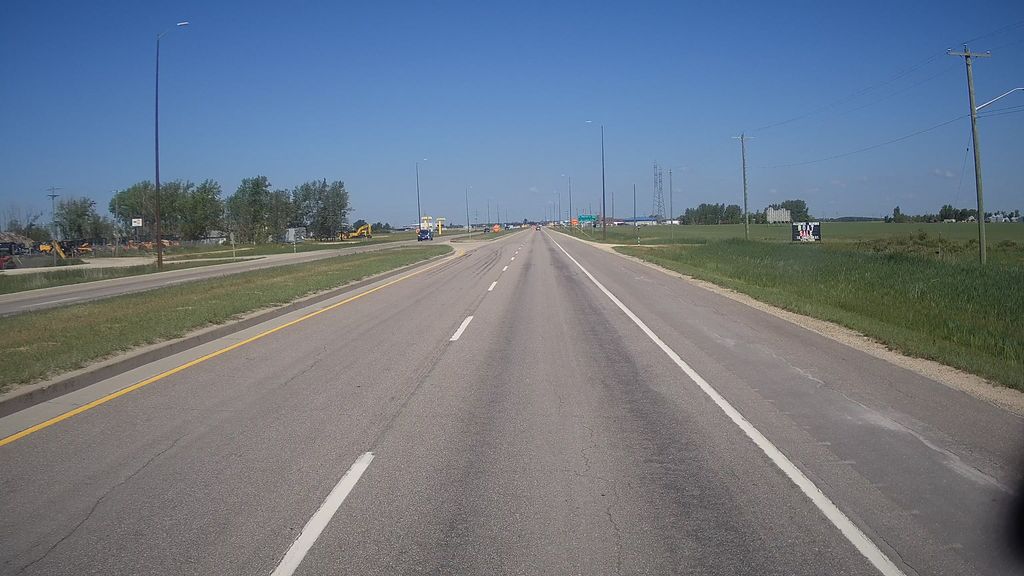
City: winnipeg